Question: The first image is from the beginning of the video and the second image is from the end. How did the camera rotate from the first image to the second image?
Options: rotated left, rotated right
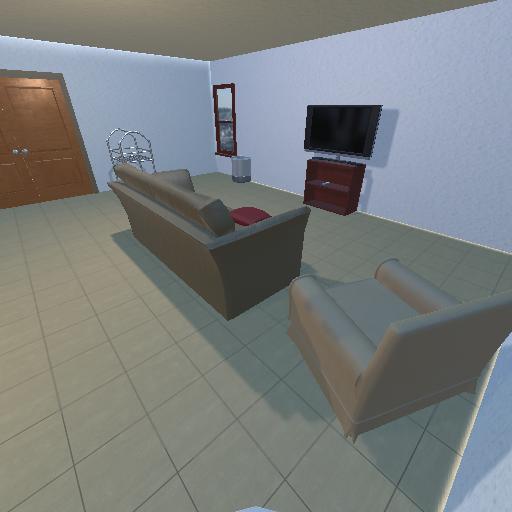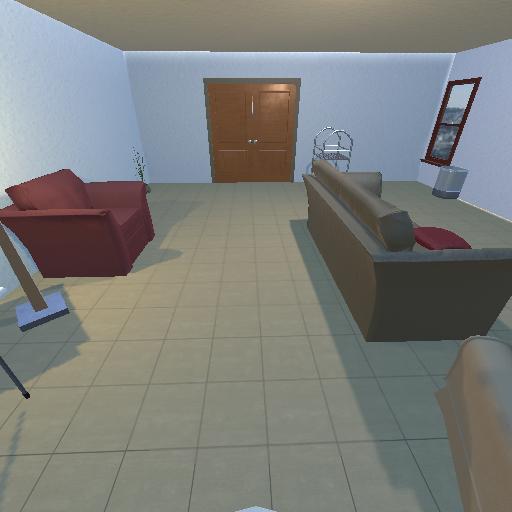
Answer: rotated left